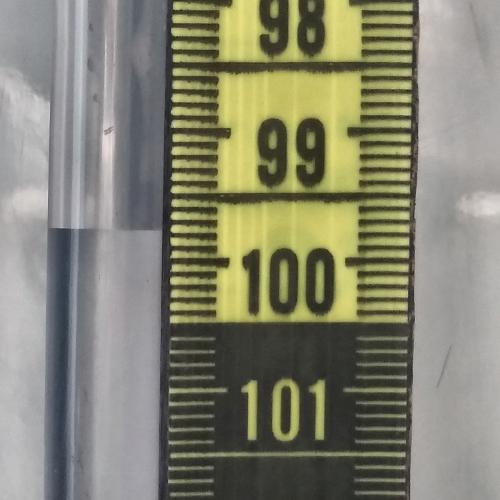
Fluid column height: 99.8 cm